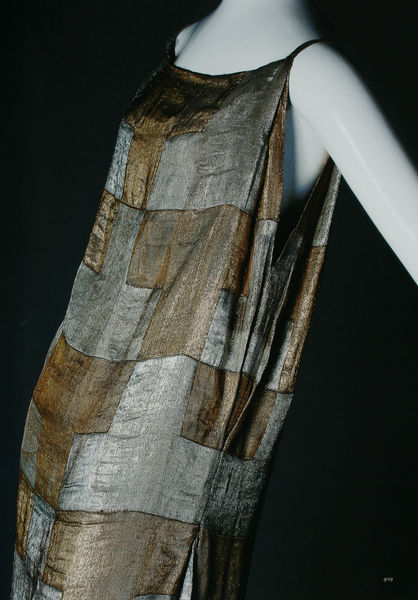
Titel: "Henriette"-Abendkleid
Künstler: Madeleine Vionnet
Standort: Kyoto (Japan)
Institution: Kyoto Costume Institute
Schlagwörter: weiß, frau, kariert, kleid, mode, arm, silber, gold, seide, ecke, flicken, bronze, foto, fotografie, rechtecke, karos, puppe, sommerkleid, flecken, träger, schlitz, patchwork, kleiderpuppe, spaghettiträger